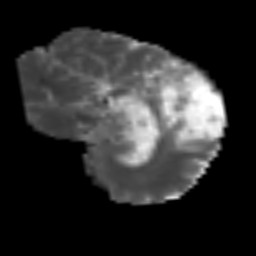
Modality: MD
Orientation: sagittal
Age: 49
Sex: male
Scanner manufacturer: siemens
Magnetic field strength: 3 T
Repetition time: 3.2 s
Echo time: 0.081 s